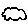
Label: cloud